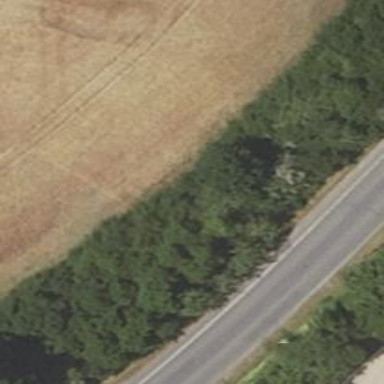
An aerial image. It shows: Row of deciduous broadleaved trees.